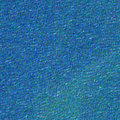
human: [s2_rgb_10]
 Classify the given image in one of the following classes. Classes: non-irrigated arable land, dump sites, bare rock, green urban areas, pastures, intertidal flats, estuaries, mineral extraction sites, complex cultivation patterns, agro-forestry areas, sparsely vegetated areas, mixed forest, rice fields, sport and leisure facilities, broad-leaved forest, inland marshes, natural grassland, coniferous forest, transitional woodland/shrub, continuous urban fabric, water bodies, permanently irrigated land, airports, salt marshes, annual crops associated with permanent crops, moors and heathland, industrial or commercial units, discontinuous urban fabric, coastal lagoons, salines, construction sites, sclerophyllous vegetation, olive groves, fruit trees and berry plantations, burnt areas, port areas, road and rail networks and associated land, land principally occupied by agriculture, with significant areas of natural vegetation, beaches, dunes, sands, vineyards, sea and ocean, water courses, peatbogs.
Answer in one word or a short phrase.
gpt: sea and ocean